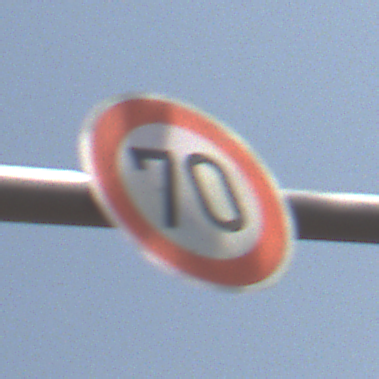
Verkehrszeichen: Geschwindigkeit70
Umgebung: Outdoor, Nature
Tageszeit: MorningAfternoon
Wetter: PartlyCloudy
Licht: Natural
Jahreszeit: NotSpecified
Kontrast: HighContrast